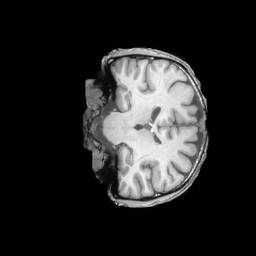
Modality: T1w
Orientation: coronal
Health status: ill
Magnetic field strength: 3 T